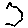
Label: hexagon